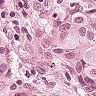
Metastatic tissue present: yes